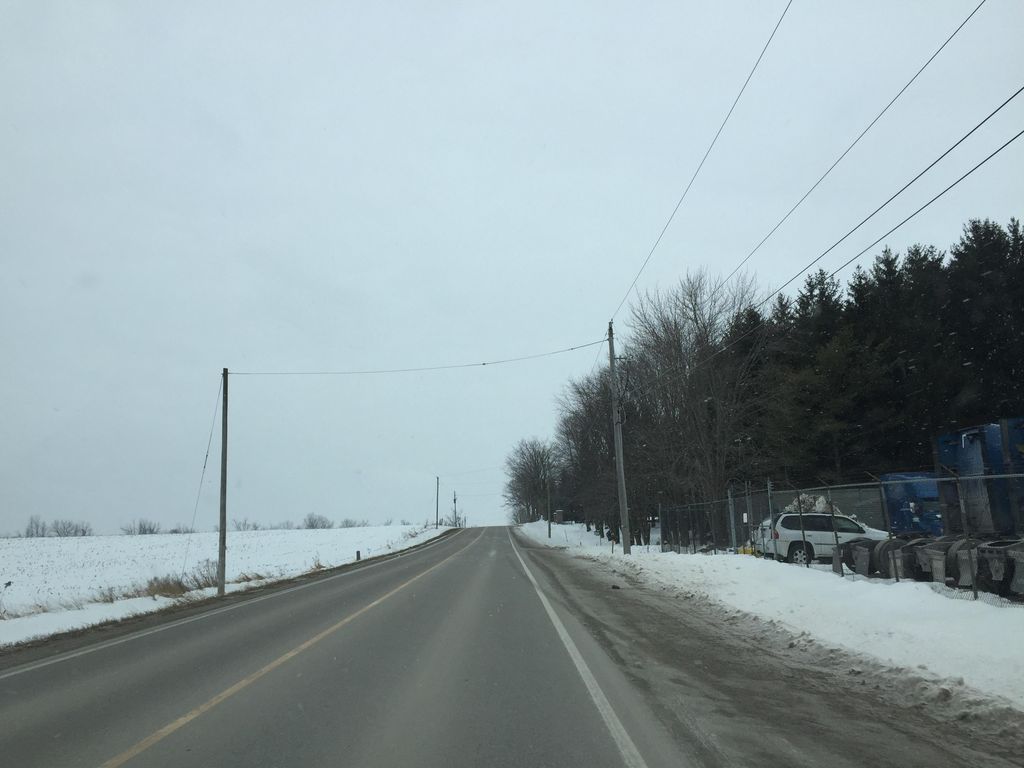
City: kitchener-waterloo